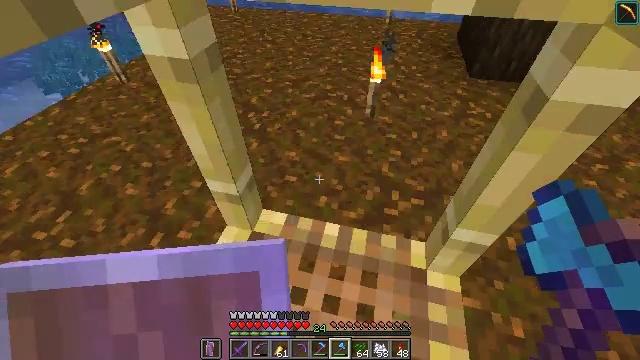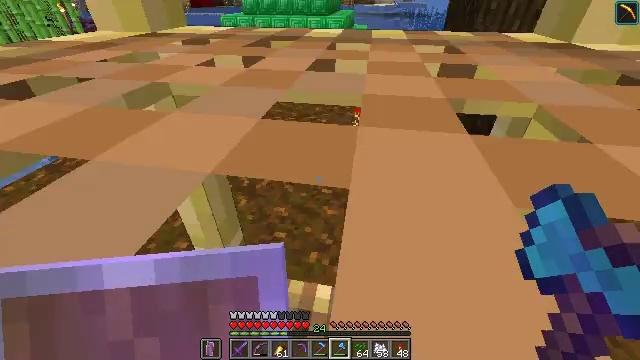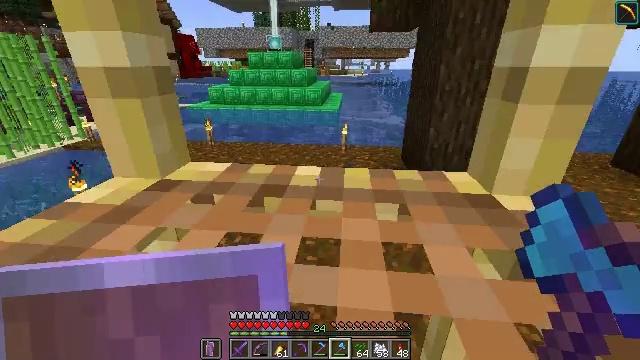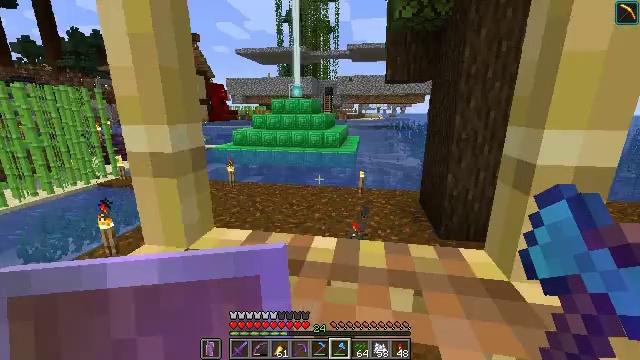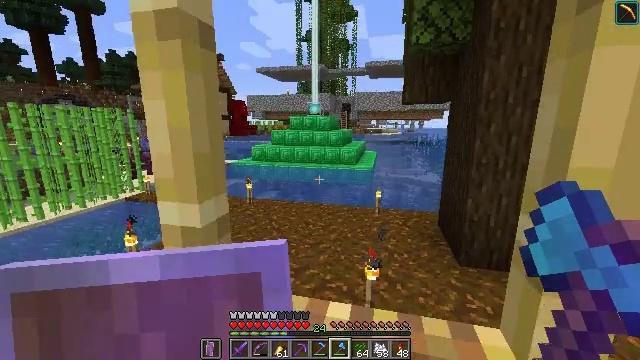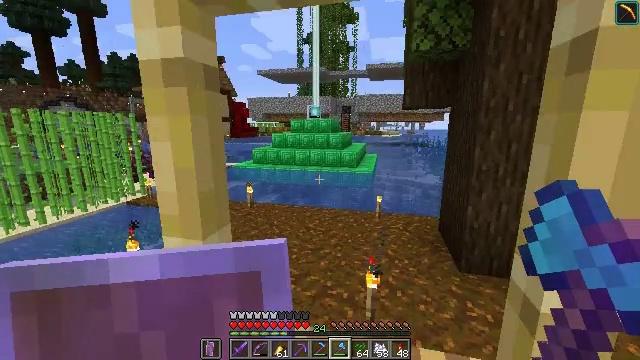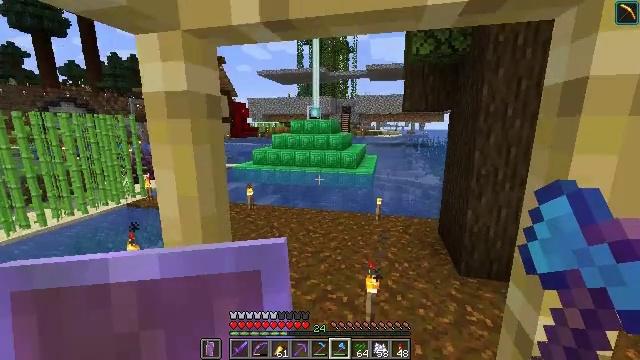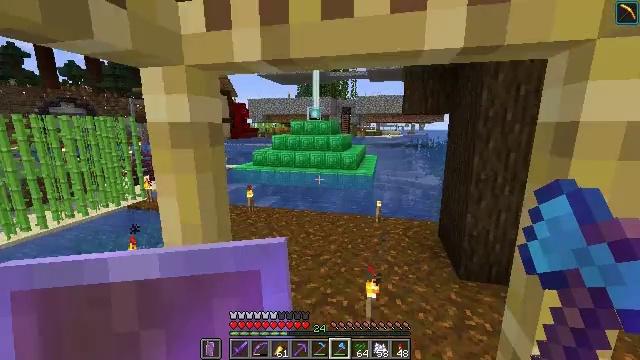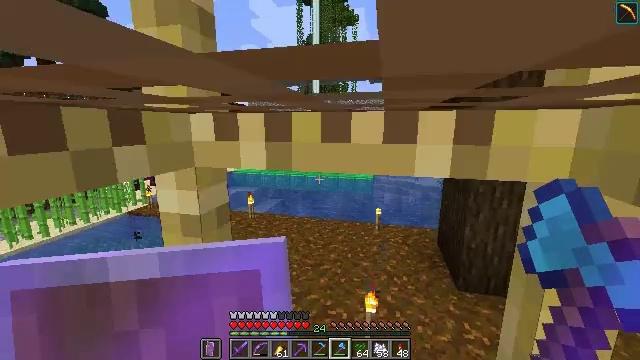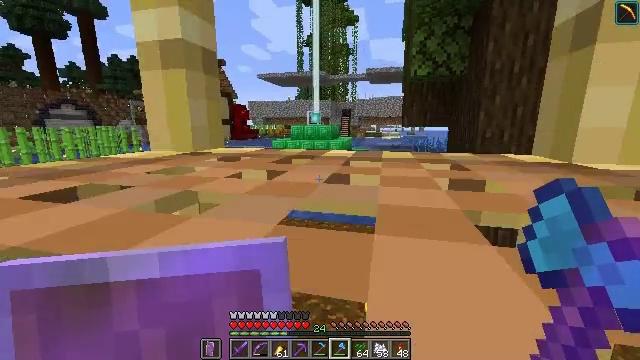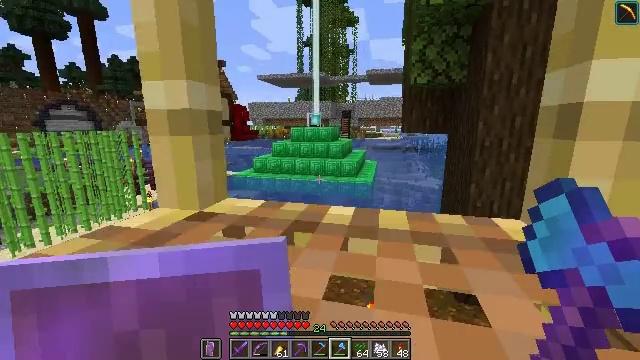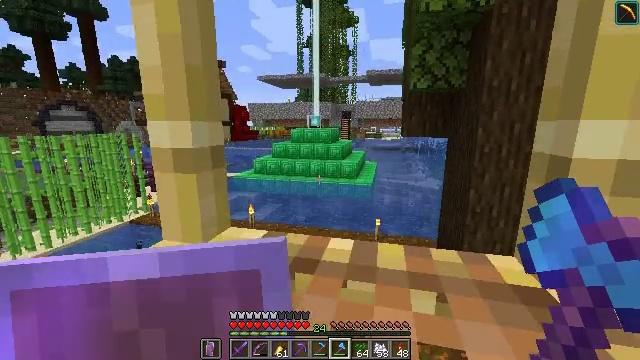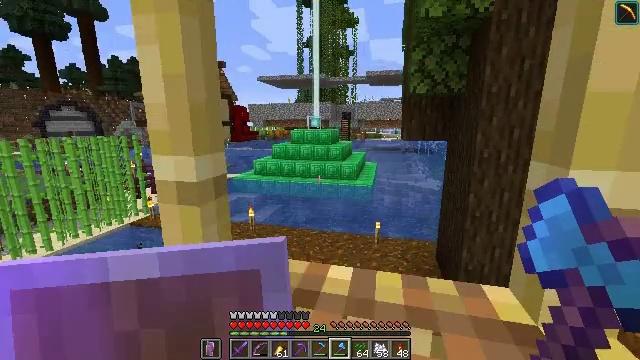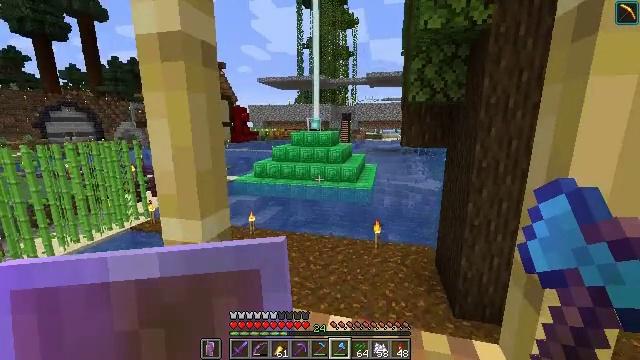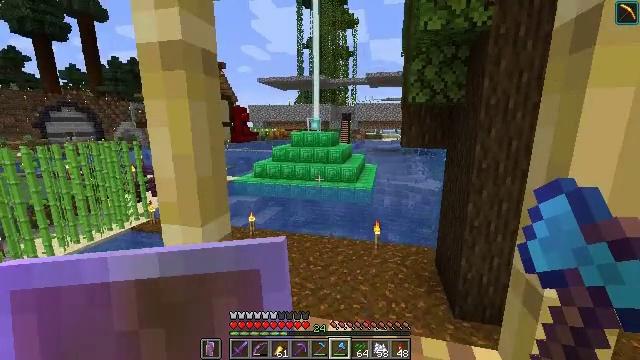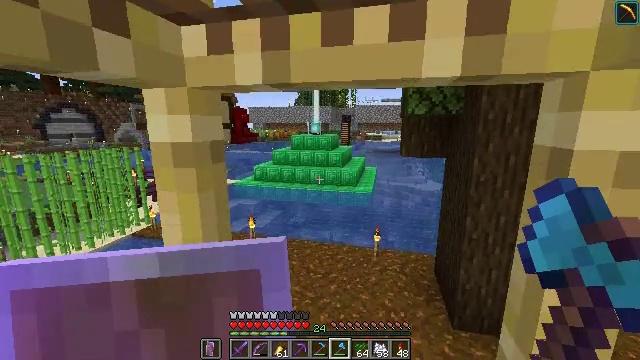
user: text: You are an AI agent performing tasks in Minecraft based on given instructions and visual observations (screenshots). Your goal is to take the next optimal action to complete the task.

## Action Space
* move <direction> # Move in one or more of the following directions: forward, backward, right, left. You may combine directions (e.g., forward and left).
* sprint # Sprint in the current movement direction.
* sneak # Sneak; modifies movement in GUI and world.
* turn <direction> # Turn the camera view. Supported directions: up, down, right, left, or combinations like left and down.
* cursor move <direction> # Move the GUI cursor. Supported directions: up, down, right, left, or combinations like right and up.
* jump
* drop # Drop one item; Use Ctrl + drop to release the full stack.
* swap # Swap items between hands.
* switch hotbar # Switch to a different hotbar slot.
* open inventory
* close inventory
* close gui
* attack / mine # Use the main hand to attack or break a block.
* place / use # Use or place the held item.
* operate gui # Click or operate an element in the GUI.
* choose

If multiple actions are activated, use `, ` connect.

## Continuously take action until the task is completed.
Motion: motion action
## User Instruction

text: Gather dark oak leaves from the canopy.
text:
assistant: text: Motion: turn right and up, jump
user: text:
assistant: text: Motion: turn right and up, jump
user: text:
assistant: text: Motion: turn left and up, jump
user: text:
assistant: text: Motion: turn left and up, jump
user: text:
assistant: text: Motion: jump
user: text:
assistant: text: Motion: jump
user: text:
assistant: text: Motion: jump
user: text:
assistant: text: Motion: jump
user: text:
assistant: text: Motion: jump
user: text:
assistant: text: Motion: jump
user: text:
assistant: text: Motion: jump
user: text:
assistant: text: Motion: jump
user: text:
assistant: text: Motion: jump
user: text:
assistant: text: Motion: jump
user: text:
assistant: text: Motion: jump
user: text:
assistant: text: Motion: jump
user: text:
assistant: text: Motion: jump
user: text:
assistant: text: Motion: jump
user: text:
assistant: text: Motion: jump
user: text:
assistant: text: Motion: jump
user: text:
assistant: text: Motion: jump
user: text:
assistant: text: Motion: turn left and down, jump
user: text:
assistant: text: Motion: turn left and down, jump
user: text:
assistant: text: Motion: turn left and down, jump
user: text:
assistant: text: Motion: jump
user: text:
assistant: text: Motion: jump
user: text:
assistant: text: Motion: jump
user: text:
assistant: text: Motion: jump
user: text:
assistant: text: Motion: jump
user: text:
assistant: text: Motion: jump